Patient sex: M
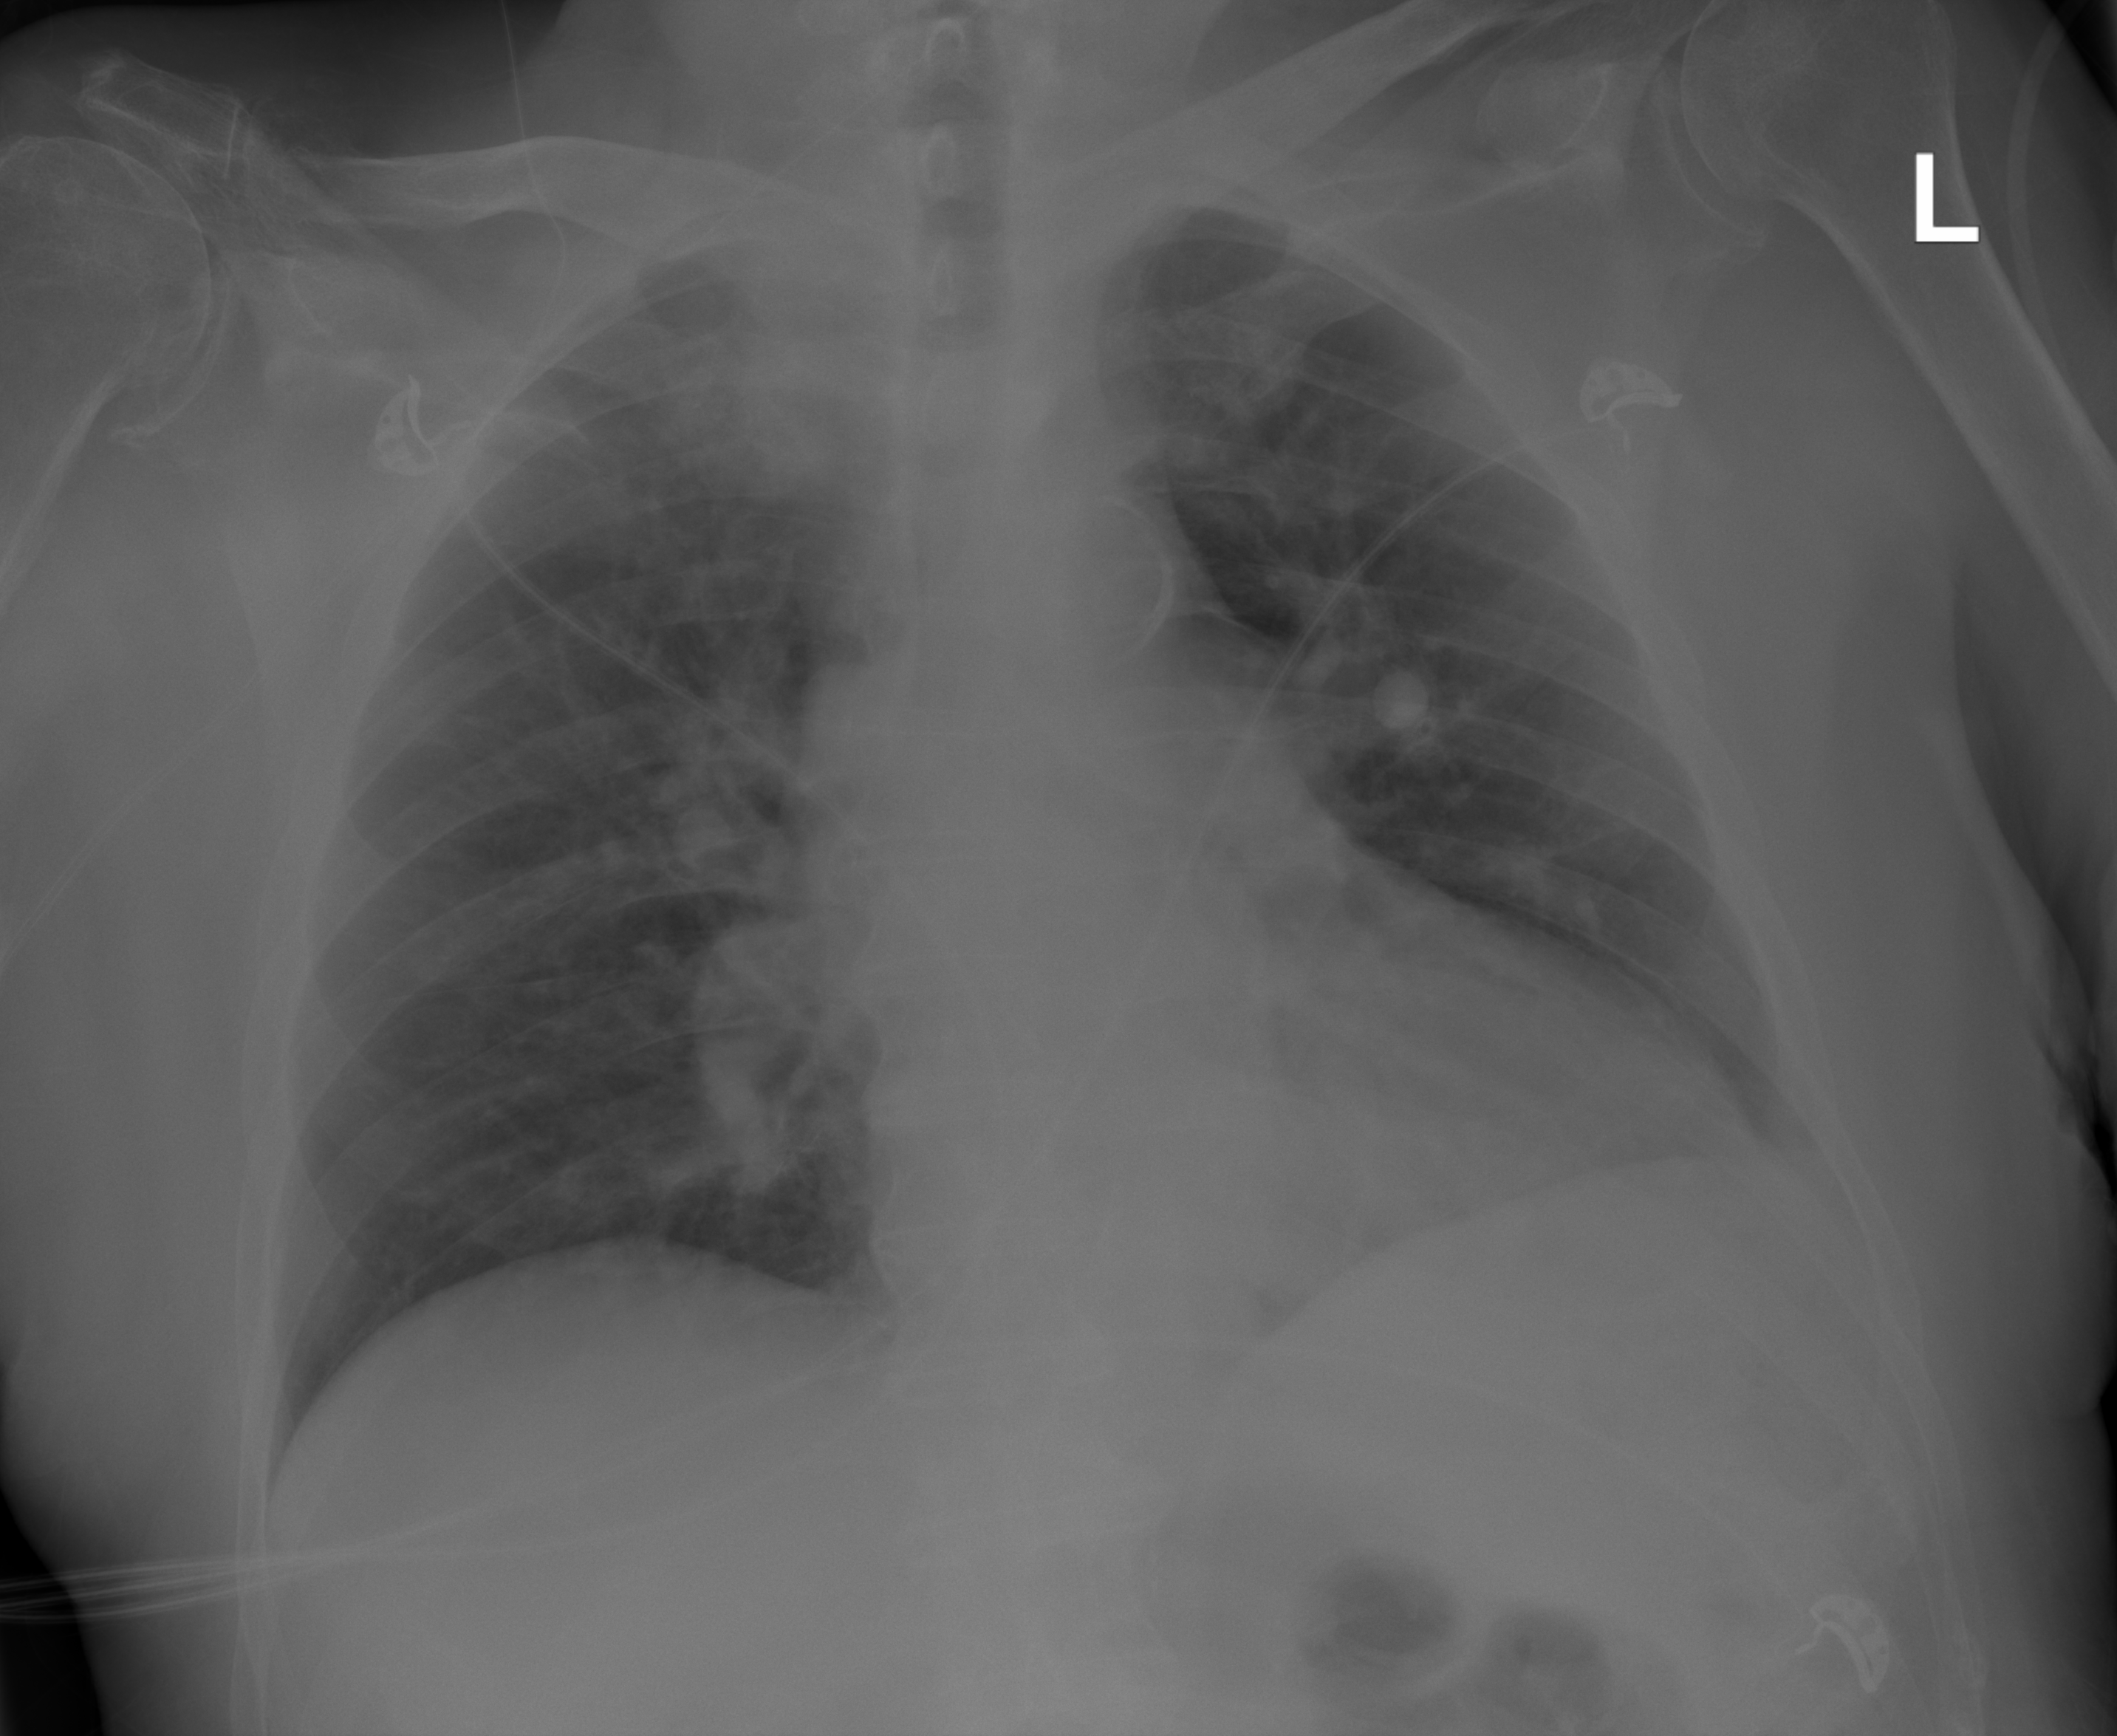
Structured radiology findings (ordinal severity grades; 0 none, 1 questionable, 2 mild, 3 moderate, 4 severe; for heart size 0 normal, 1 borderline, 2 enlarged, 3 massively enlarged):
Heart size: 1
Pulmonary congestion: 2
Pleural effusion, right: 0
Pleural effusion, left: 2
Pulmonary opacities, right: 3
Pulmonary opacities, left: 2
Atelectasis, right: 2
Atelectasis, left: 1